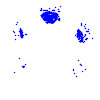
Particle: pion